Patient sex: M
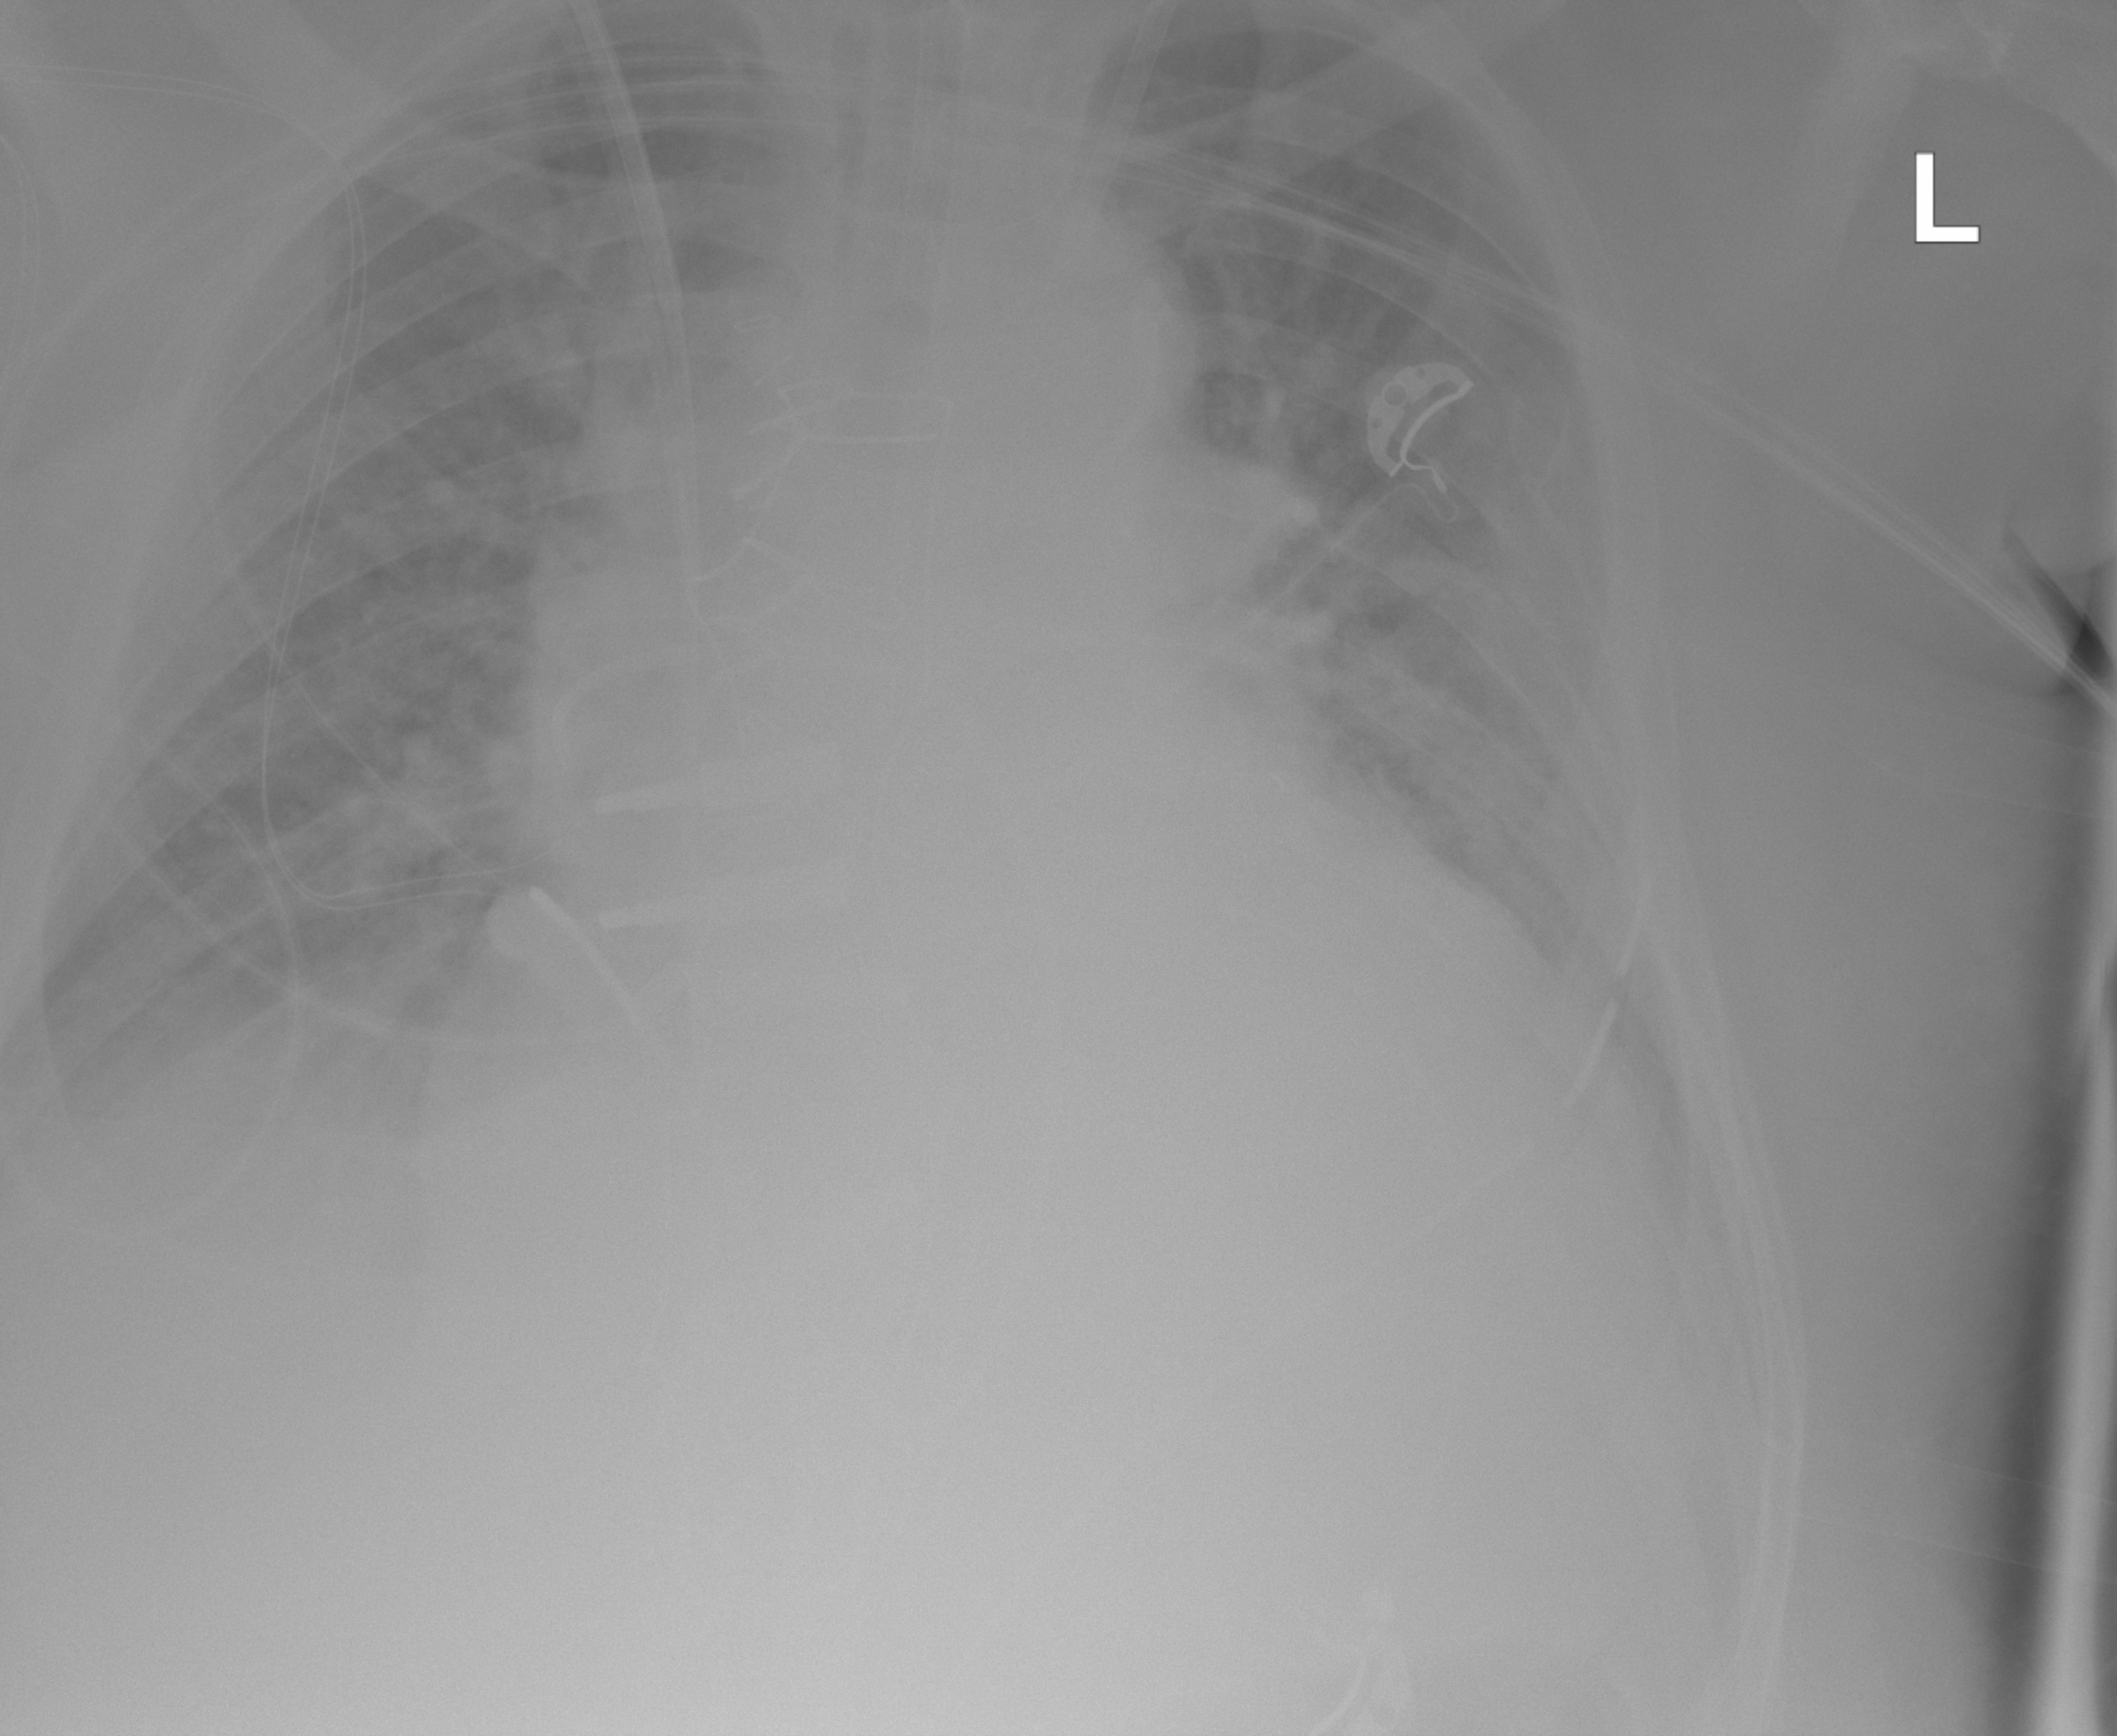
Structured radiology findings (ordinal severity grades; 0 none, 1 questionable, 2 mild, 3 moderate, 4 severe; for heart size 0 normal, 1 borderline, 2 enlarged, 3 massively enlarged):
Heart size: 3
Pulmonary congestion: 3
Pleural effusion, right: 3
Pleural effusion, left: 2
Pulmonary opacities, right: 0
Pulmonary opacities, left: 0
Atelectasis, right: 2
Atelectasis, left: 2